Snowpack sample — Buffalo Mountain, Silverthorne, Colorado, USA (2/22/26, 2:02 PM MST)
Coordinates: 39.622, -106.113
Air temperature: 33 °F
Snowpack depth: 63 cm
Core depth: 20 cm
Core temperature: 23 °F
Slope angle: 11°, slope face: 116°
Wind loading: low
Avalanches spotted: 0
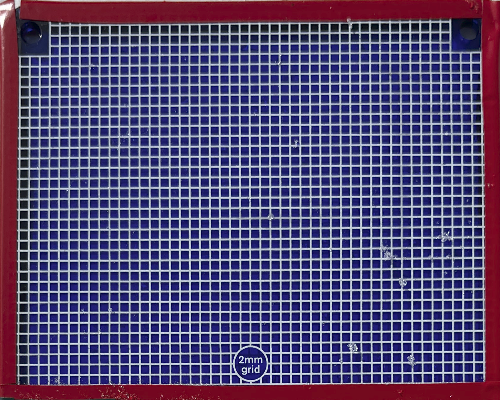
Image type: profile
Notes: In a firebreak similar to site 1, minimal wind loading with no spotted avalanches (not many faces in view though)